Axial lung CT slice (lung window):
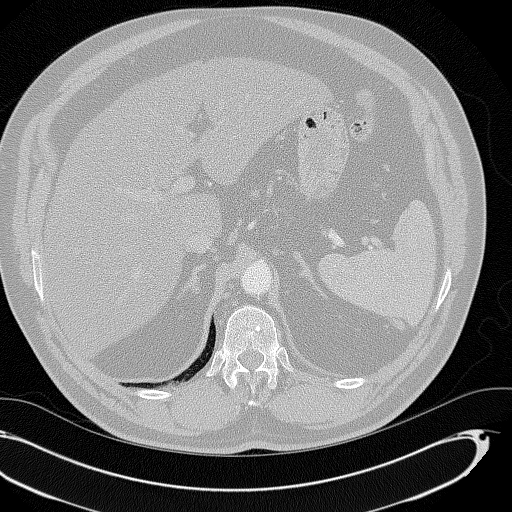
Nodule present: no